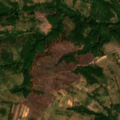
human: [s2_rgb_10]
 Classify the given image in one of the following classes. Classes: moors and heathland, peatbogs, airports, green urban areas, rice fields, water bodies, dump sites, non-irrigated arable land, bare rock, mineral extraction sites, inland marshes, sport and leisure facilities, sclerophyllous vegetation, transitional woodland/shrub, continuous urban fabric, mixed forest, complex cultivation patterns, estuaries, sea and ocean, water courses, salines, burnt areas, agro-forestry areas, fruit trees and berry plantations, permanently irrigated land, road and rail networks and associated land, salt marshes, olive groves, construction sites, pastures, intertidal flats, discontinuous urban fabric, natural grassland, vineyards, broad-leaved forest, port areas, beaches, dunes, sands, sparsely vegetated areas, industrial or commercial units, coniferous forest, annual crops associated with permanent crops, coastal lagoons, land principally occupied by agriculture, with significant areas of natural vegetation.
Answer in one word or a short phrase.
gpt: pastures, land principally occupied by agriculture, with significant areas of natural vegetation, broad-leaved forest, transitional woodland/shrub